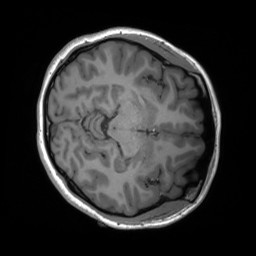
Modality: T1w
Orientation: axial
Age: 24
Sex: female
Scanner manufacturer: siemens
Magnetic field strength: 3 T
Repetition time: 1.8 s
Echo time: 0.00241 s